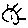
Label: sun